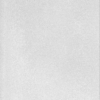
Label: dusty